Field crop: maize
Growth stage: 2
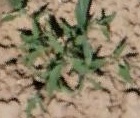
Species: atriplex